A scalogram of one vibration snapshot from a rotating bearing is shown, computed with a continuous wavelet transform. Classify the bearing condition as one of: normal, inner_race, outer_race, ball.
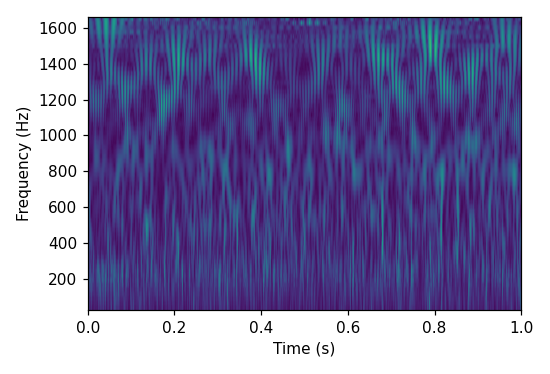
Answer: normal